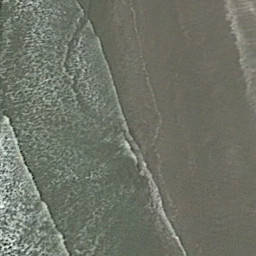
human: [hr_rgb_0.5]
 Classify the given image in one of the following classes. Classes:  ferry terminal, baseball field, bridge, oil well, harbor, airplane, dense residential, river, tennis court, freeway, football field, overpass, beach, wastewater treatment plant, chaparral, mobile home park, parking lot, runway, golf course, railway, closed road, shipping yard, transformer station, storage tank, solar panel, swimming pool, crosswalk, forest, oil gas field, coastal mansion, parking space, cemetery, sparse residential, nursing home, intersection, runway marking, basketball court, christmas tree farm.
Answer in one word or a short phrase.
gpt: beach